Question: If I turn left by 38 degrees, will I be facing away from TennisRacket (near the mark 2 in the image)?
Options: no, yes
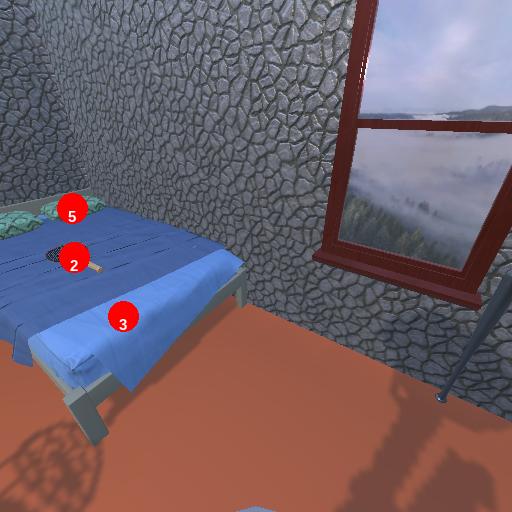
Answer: no